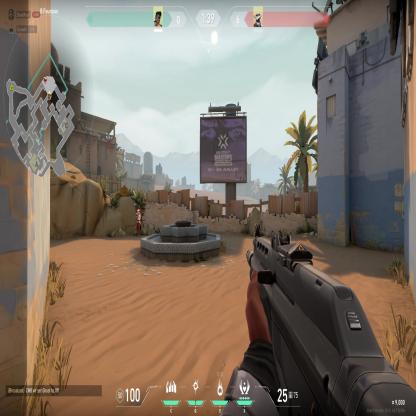
Label: enemy